Question: I am trying to add some style to the current page to highlight it from the other pages style. But my code does not seem to work... all the numbers look the same!
'''
<section id="pagination">
<nav>
<ul>
<li><a class='<%= "active" if (params[:page]).to_i == @myths.current_page %>'>
<!-- checking current page and params page -->
<%= @myths.current_page.to_i %> <br> <%= (params[:page]).to_i %> <br>
<%= will_paginate @myths, :inner_window => 1, :outer_window => 1, :previous_label => '&#8592; previous', :next_label => 'next &#8594;' %>
</a></li>
</ul>
</nav>
</section>
'''
Any help is appreciated.
CSS
'a.active{text-decoration:underline;}'
Picture of the pagination the current page is 3 (the style is applied when i check for the current page).

I am not using any helper.
Here is the generated html
'''
<section id="pagination">
<nav>
<ul>
<li><a class='active'>
3 <br> 3 <br>
<div class="pagination">
<ul>
<li class="prev previous_page ">
<a rel="prev" href="/tags/Justice?page=2">&#8592; previous</a>
</li>
<li><a rel="start" href="/tags/Justice?page=1">1</a></li>
<li><a rel="prev" href="/tags/Justice?page=2">2</a></li>
<li class="active"><a href="/tags/Justice?page=3">3</a></li>
<li><a rel="next" href="/tags/Justice?page=4">4</a></li>
<li><a href="/tags/Justice?page=5">5</a></li>
<li class="next next_page ">
<a rel="next" href="/tags/Justice?page=4">next &#8594;</a>
</li>
</ul>
</div>
</a></li>
</nav>
</section>
'''
this is the problem
'''
<li class="active"><a href="/tags/Justice?page=3">3</a></li>
'''
it should be
'''
<li><a class="active" href="/tags/Justice?page=3">3</a></li>
'''
for it to work. how to fix that?
since i am on page 3, 3 should be underlined the pagination should be like : <- previous 1 2 3 4 5 next ->
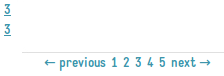
Answer: Consider reading the <URL> wiki page. Just simplify your view:
'''
<section id="pagination">
<%= will_paginate @myths, :inner_window => 1, :outer_window => 1, :previous_label =>
</section>
'''
To add some special look and feel for the current page link, just set css style for the '.current' class. 'will_paginate' will do the remaining staff for you and automatically add '.current' class to the current page link.
To make your particular case working, just change the css style to reflect the markup
'''
li.active a {
text-decoration:underline;
}
'''